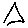
Label: triangle